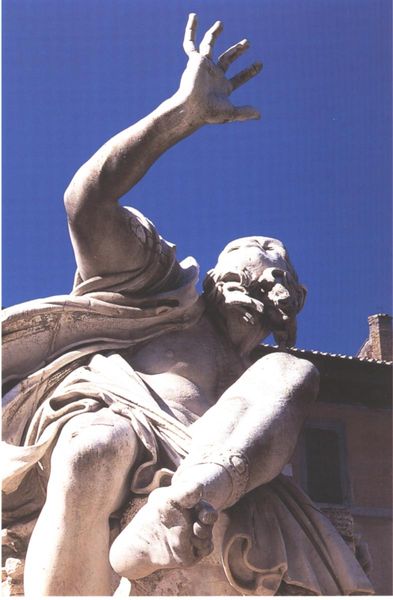
Titel: Vierströmebrunnen
Künstler: Giovanni Lorenzo Bernini
Standort: Rom, Piazza Navona (EU - I - Latium)
Schlagwörter: blau, fuß, hand, himmel, mann, gelb, fenster, finger, geste, marmor, weiss, blick, dach, haus, wand, arm, erde, wind, figur, gewand, mantel, kamin, schornstein, skulptur, statue, beine, mauer, detail, plastik, knie, zehen, fallen, flucht, antike, draußen, rom, gestus, untersicht, krieger, himel, blendung, ein bein, roim